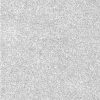
Atmospheric dust classification: dusty